Question:
I want to query to array as:
'''
Array ( [0] => Array
( [0] => Array ([cid] => 12 [sid] => 1 [category_name] => kaaaef [mid] => 7 [menu_name] => e`sephrsoch (r`n) [price] => 50 )
[1] => Array ( [cid] => 12 [sid] => 1 [category_name] => kaaaef [mid] => 9 [menu_name] => m`khkhaa (r`n) [price] => 50 )
)
[1] =>Array ( [0]=> Array ( [cid] => 14 [sid] => 1 [category_name] => okok & chaa [mid] => 8 [menu_name] => okok (eyn) [price] => 60 )
)
'''
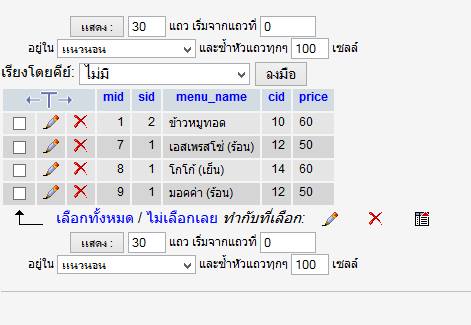
Answer: Im not sure exactly what you mean but I believe youre trying to grab data from your array to insert into ui tabs. This is what I would do in MVC:
View:
'''
<li class="tab" id=""><a href="#<?php echo $variable; ?>">Test</a></li>
<li class="tab" id=""><a href="#<?php echo $variable; ?>">Test</a></li>
<li class="tab" id=""><a href="#<?php echo $variable; ?>">Test</a></li>
<li class="tab" id=""><a href="#<?php echo $variable; ?>">Test</a></li>
<li class="tab" id=""><a href="#<?php echo $variable; ?>">Test</a></li>
'''
Controller:
'''
function expand_staff_info($staff_info) {
$data = $this->Model_request->getData();
$this->load->view('agents/view_staff_info', $data);
}
'''
Model:
'''
function getData() {
$array = array(..... YOUR ARRAY ......);
$data;
foreach ($array as $row) {
foreach ($row as $key => $val) {
$data[$key] = $val;
}
}
return $data;
}
'''